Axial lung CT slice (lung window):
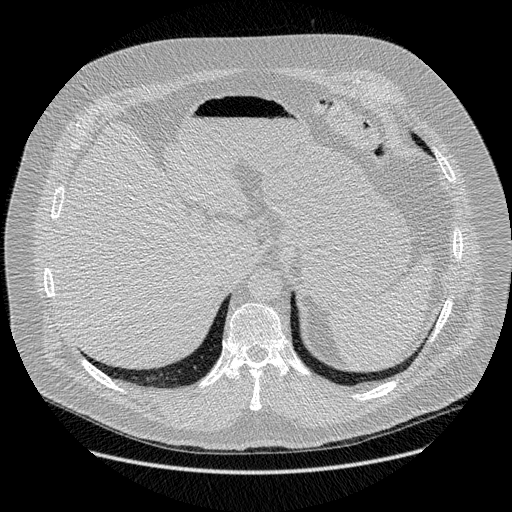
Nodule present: no